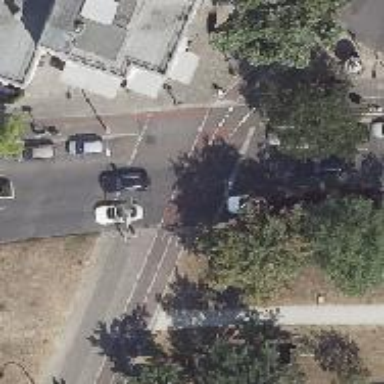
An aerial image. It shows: Crossing with traffic signals.